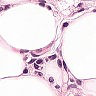
Metastatic tissue present: yes